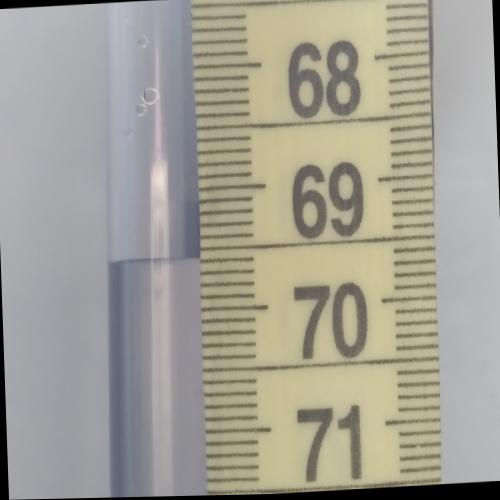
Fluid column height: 69.6 cm